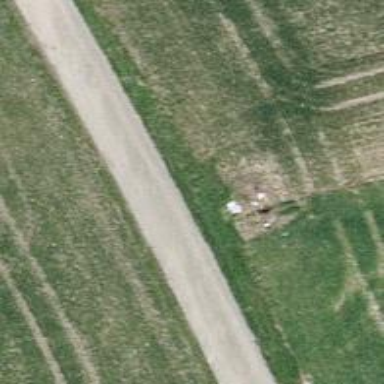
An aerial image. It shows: Aerial marker.